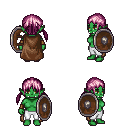
a pixel art fantasy rpg character, female body template, orc, green skin, brown cape, white pants, pink twin-tailed hairstyle, cloth bracers, shield, four views (front, back, left, right), 2x2 character sprite sheet, small pixel art, hard edges, no anti-aliasing